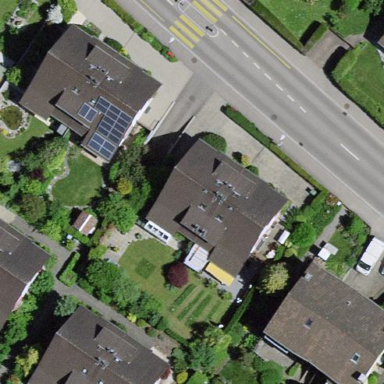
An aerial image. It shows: Semidetached house.